Question: I'm trying to draw a checkbox in 'QStyledItemDelegate'. I want checkbox to be drawng not with native look, but with style that specified with 'qApp->setStyleSheet()'. I don't know why, but when I draw control with 'QStyle::drawPrimitive' - it doesn't pick up global qss.
Are there any solutions, how to manually draw check box with application style?
Following code and screenshot demonstrate my problem:

First check box is draw with 'QStyle::drawPrimitive', second check box is widget.
'''
#include <QApplication>
#include <QWidget>
#include <QStyle>
#include <QPainter>
#include <QStyleOptionButton>
#include <QCheckBox>
class TestWindow
: public QWidget
{
Q_OBJECT
public:
TestWindow() {}
~TestWindow() {}
void paintEvent( QPaintEvent * event )
{
QPainter p( this );
QStyleOptionButton opt;
opt.state |= QStyle::State_On;
opt.state |= QStyle::State_Enabled;
opt.rect = QRect( 10, 10, 20, 20 );
style()->drawPrimitive( QStyle::PE_IndicatorCheckBox, &opt, &p, this );
}
};
int main( int argc, char *argv[] )
{
QApplication a( argc, argv );
a.setStyleSheet( "QCheckBox::indicator{ border: 1px solid red; }" );
TestWindow w;
QCheckBox *cb = new QCheckBox( &w );
cb->move( 10, 30 );
w.show();
return a.exec();
}
#include "main.moc"
'''
Note: it is possible to create invisible check box and use 'QPixmap::grabWidget', but this method is too heavy.
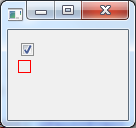
Answer: Qt currently <URL> of such drawing:
> Warning: Qt style sheets are currently not supported for custom QStyle
subclasses. We plan to address this in some future release.